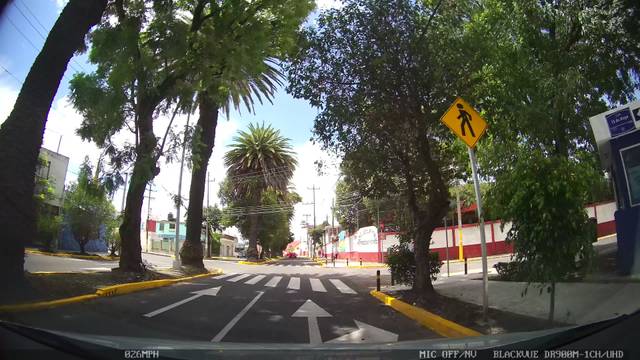
Region: Mexico
Coordinates: 19.061, -98.21